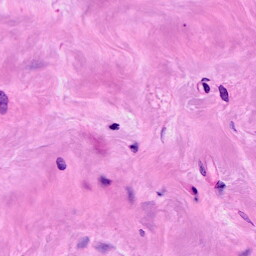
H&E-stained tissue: Breast